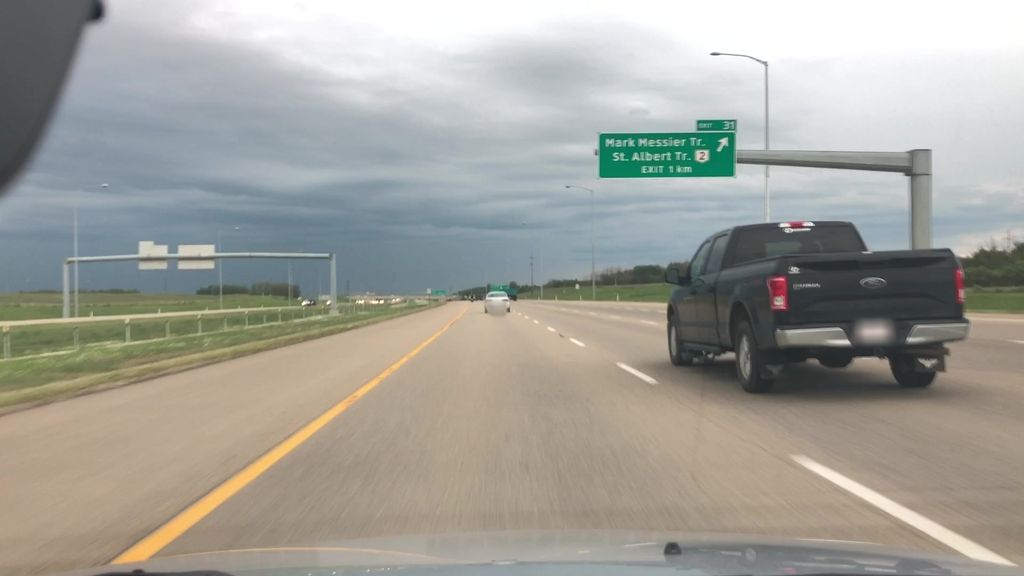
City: edmonton